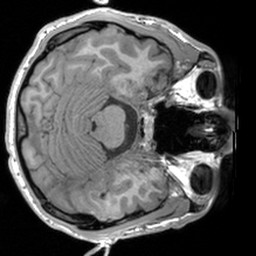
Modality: T1w
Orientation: axial
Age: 21
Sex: male
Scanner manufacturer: siemens
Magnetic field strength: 3 T
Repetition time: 1.9 s
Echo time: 0.00226 s